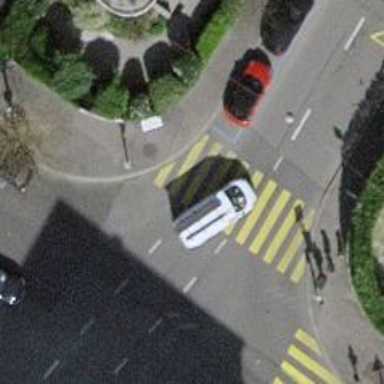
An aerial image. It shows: Crossing with traffic signals.